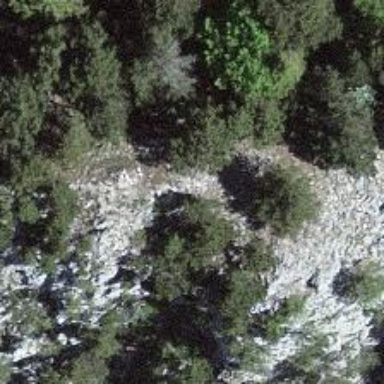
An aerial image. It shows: Arete in nature.